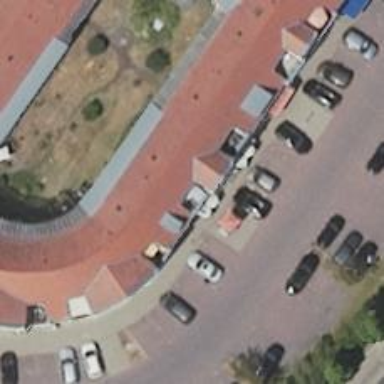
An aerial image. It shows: Clothing store.